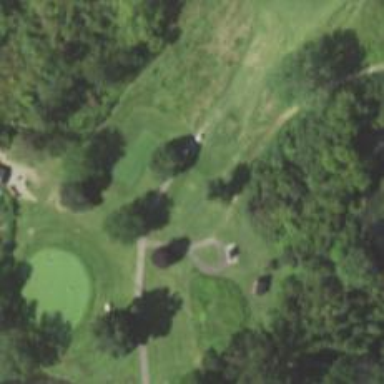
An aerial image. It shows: Golf tee.